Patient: sex M, age 37
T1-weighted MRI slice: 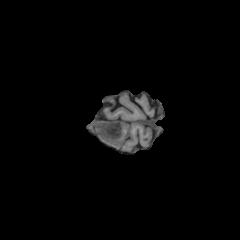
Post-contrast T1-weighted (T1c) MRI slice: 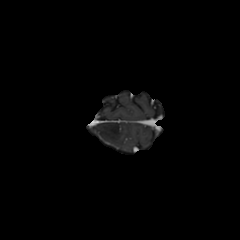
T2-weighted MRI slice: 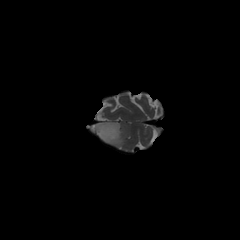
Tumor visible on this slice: yes
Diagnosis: Astrocytoma, IDH-mutant
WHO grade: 2